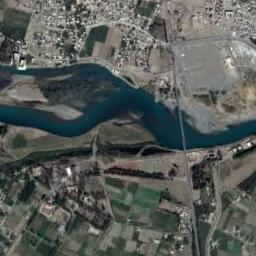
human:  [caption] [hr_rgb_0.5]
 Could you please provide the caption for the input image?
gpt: The deep blue river with some channel bars is flanked by some fields and residential areas .

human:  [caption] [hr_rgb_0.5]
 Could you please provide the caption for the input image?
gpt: The river goes through farmland and houses .

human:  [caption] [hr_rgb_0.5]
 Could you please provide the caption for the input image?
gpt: There are many trees on either side of the river .

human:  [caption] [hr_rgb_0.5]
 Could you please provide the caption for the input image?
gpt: A curved turquoise river, Small islands on the river, Green and tan mixed fields and bustling cities on both sides of the shore .

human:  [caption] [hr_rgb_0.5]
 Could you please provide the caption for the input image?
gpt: There are many farmlands and buildings near the river .